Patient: sex F, age 68
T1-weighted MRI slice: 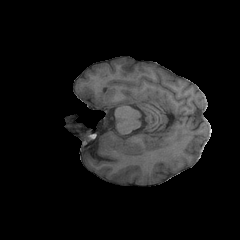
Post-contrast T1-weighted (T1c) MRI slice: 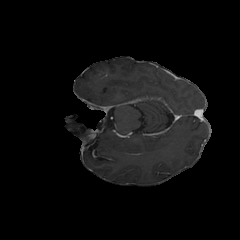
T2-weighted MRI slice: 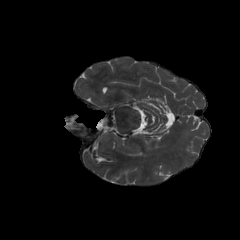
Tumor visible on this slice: no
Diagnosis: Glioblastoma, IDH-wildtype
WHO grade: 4